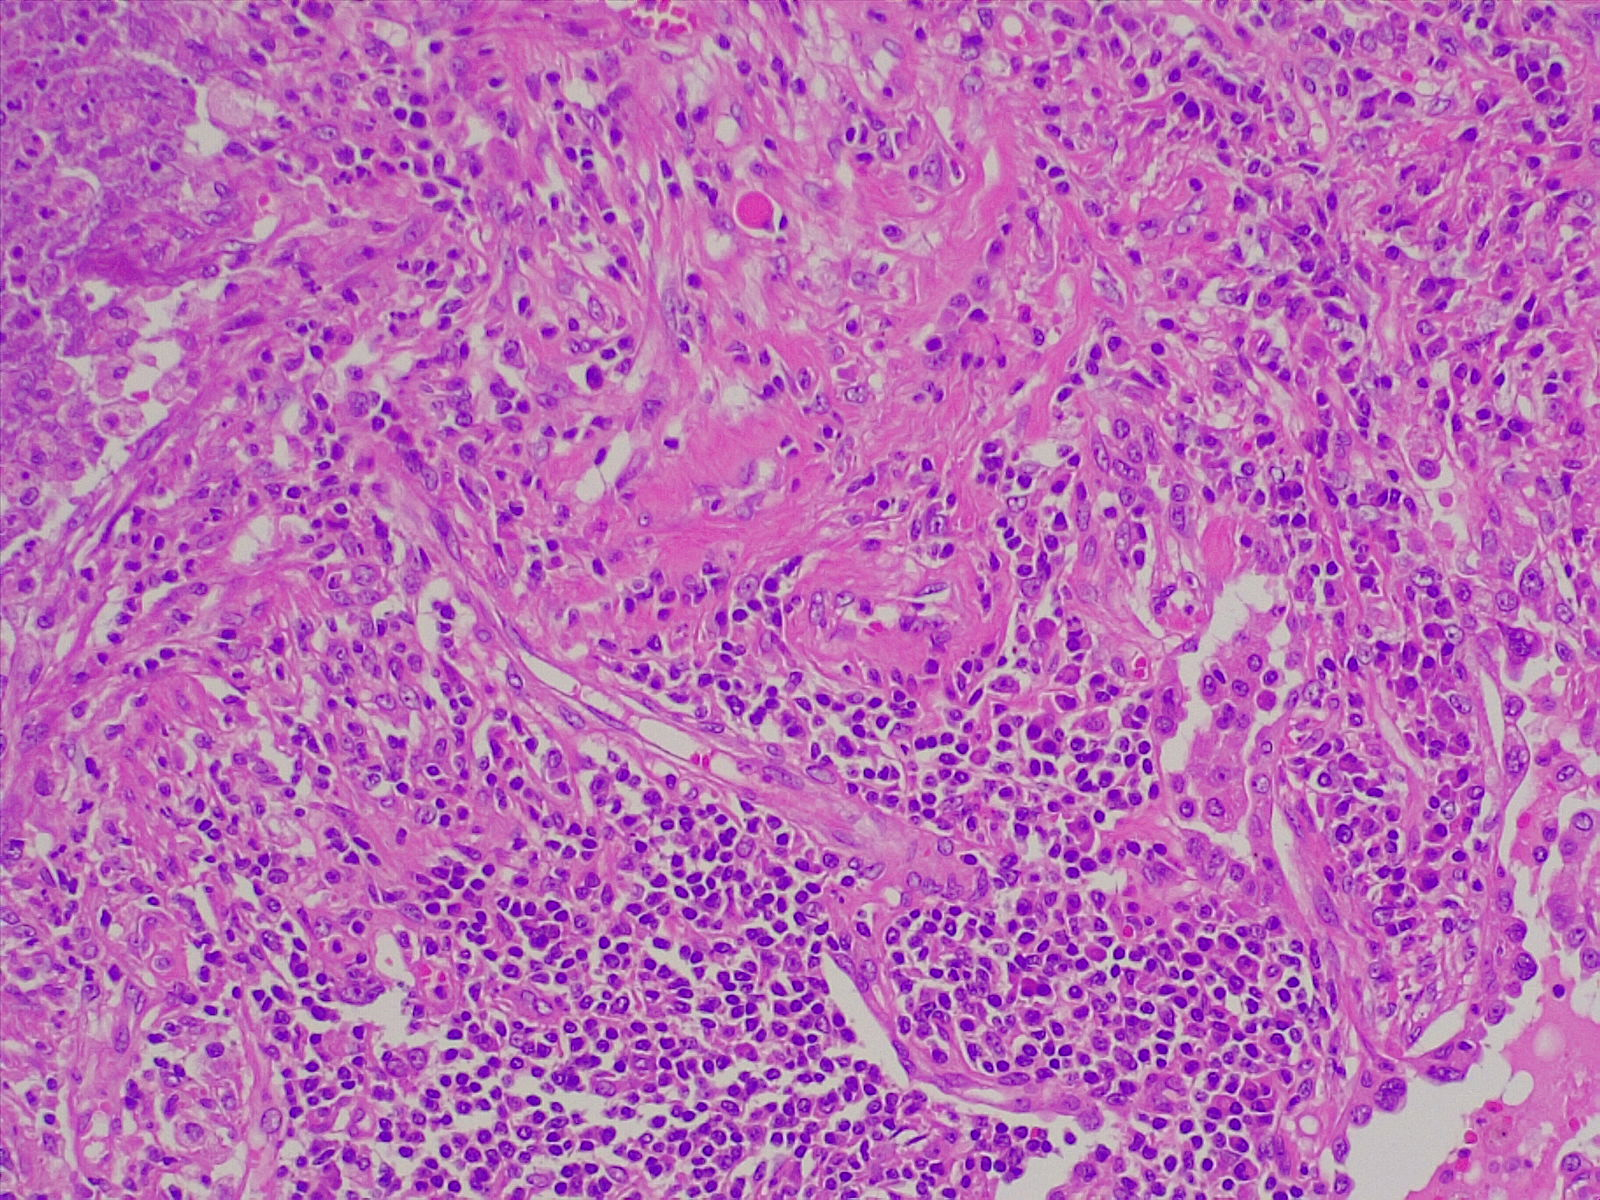
Label: normal lung tissue